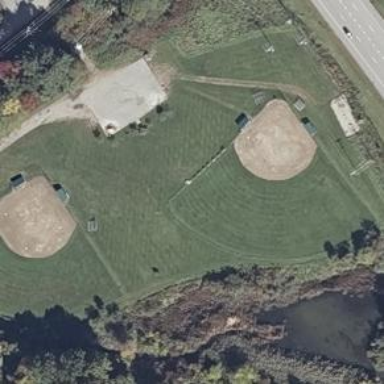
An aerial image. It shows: Baseball pitch for leisure land.